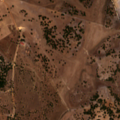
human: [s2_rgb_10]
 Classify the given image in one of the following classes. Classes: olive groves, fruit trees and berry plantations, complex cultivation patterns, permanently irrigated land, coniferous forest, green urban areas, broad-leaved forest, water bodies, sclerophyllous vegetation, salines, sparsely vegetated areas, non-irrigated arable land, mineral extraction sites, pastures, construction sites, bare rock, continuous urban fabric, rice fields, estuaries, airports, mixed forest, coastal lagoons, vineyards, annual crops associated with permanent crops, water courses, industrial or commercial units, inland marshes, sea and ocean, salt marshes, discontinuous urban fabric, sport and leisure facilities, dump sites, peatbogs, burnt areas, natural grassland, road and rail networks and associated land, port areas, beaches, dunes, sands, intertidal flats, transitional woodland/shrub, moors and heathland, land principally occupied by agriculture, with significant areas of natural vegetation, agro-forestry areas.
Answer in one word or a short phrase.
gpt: pastures, agro-forestry areas, transitional woodland/shrub